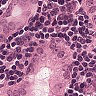
Metastatic tissue present: yes